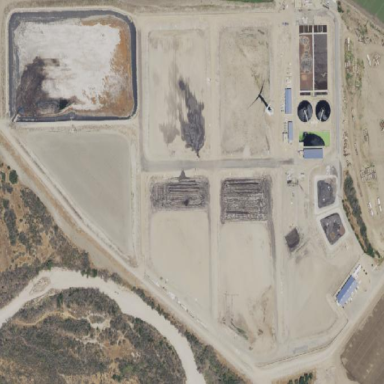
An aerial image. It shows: View of wastewater plant.